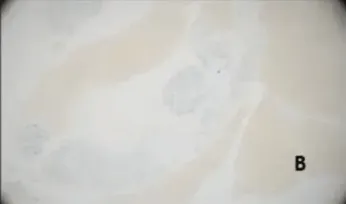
Immunohistochemistry of the lesion. Immunohistochemistry showed the lesion to be DOG1 positive, moderately CD117 (c-kit)+, and SMA+. D33 (confirming that this is not a smooth muscle tumour) and S-100 were negative (confirming that this is not of neural origin). DOG1 positivity confirms gastrointestinal stromal tumour (GIST). CD117 presence adds certainty and dictates possible treatment options. SMA may have seen some GISTs too. B: S100 negative.
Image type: endoscopy (arthroscopy)